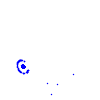
Particle: electron